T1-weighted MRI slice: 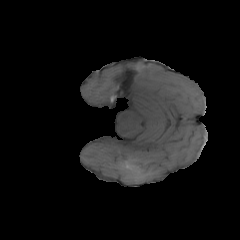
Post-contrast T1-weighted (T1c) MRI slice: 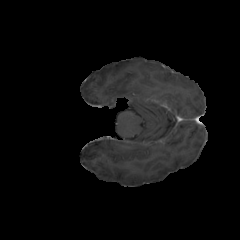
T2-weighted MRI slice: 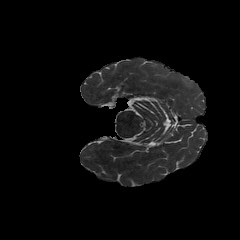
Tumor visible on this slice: no